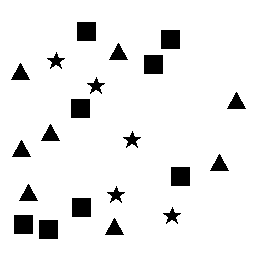
Squares: 8
Triangles: 8
Stars: 5
Total shapes: 21